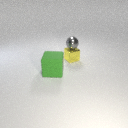
small yellow metal cube below small gray metal sphere